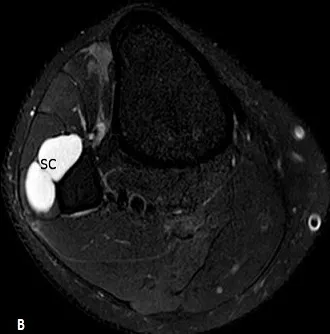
Hyperintense on T2-weighted sequence.
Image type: radiology (mri)